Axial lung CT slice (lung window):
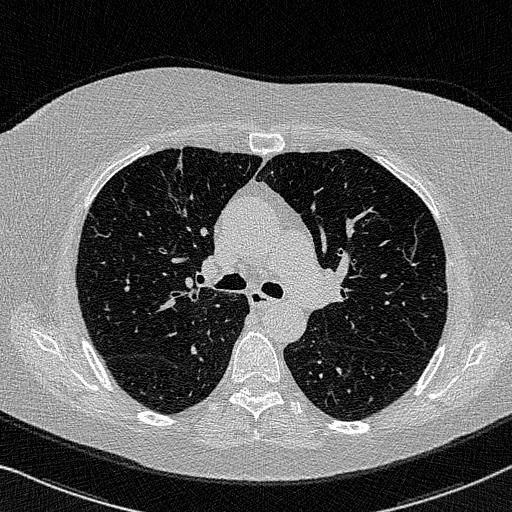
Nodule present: no